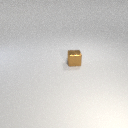
small brown metal cube